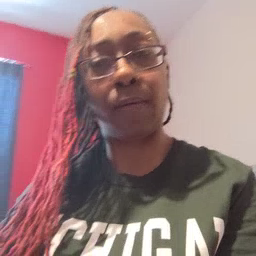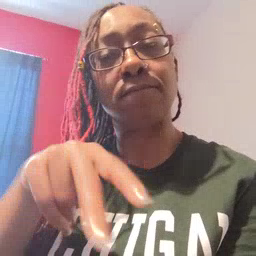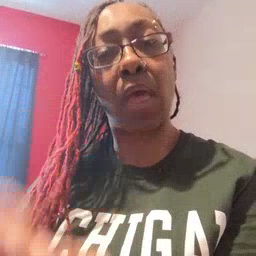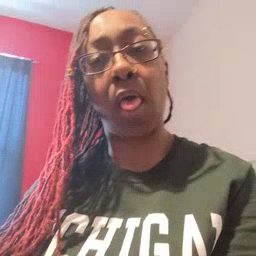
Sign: fall